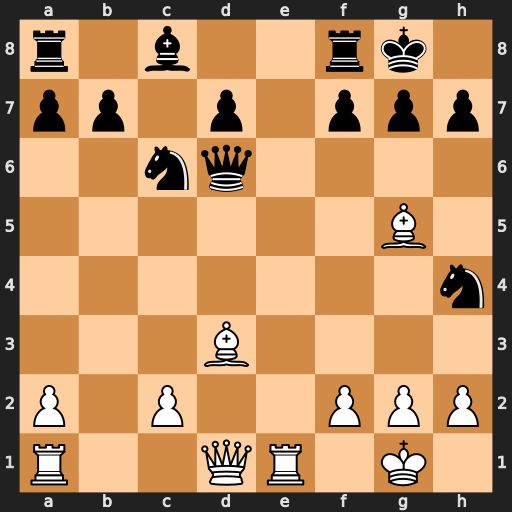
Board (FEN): r1b2rk1/pp1p1ppp/2nq4/6B1/7n/3B4/P1P2PPP/R2QR1K1
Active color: w
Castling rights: -
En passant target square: -
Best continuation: Bxh7+ Kxh7 Qxd6